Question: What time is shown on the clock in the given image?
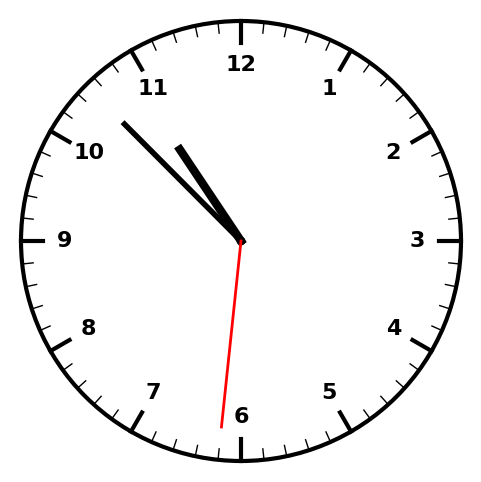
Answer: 10:52:31